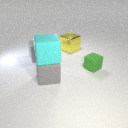
small green rubber cube in front of large yellow metal cube